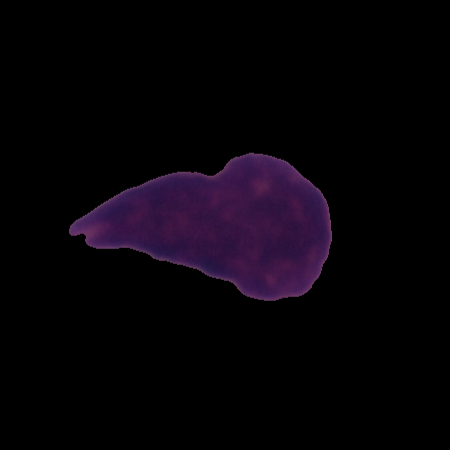
Label: healthy